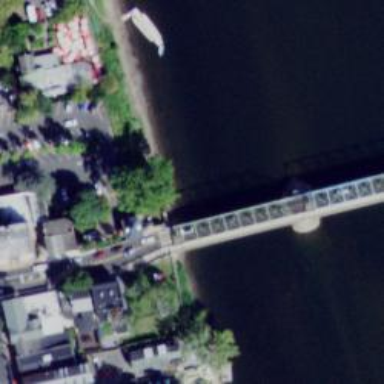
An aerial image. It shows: Footway bridge with truss structure.